Question: My assembler is YASM and I am coding on 64-bit Linux.
I assemble using 'yasm -f elf -m amd64 -g dwarf2 filename.asm' and link using ld
I'm trying to implement selection sort. 'rdi' and 'rsi' are pointing to various parts of a 'strbuf2 resb 10' array. What could possibly be the reason for this segmentation fault? Lines 105 and 106 do the exact same type of operation, so why does it crash on line 106 but not line 105?
I've included the relevant portion of the code, and the gdbtui screenshot when it crashes.
UPDATE: Counters fixed
'''
; ====== Sorting begins here ======
; Register uses:
; bpl holds the current minimum value
; r8 holds the memory address of the current minimum value
; rdi points to the boundary of the "outer loop"
; rsi points to the boundary of the "inner loop"
sorting:
mov rdi, strbuf2 ; outer loop pointer
mov rsi, strbuf2+1 ; inner loop pointer
mov rax, 1 ; inner loop counter
mov rbx, 0 ; outer loop counter
innerloop:
mov bpl, [rdi] ; assume beginning element of unsorted array is minimum
; store the value of first element of unsorted array
mov dl, [rdi]
; compare the current small value with the value in rsi
mov cl, [rsi]
cmp bpl, cl
jg new_small
inc rsi
inc rax
cmp rax, 9
jle innerloop
jg innerloop_done
new_small:
inc rax
mov bpl, cl; save the new small value
mov r8, rsi ; save its index
inc rsi
cmp rax, 9
jle innerloop
innerloop_done:
; When the inner loop is completed...
; First, do the swap
; to swap r8 (target memory address) with [rdi] (outer array boundary)
mov dl, 0 ; initialise
mov dl, [rdi]
mov [rdi], bpl
mov [r8], dl
inc rdi ; move the outer loop pointer forward
inc rsi ; move the inner loop pointer forward
inc rbx ; increment the outer loop counter (the unsorted array becomes smaller)
; set the inner loop counter to the appropriate position
mov rax, 1
add rax, rbx ; now rax (inner loop counter)
; will always be rbx+1 (outer loop counter + 1)
cmp rbx, 9
jle innerloop
; ====== Sorting ends here ======
'''
Segmentation fault gdb output
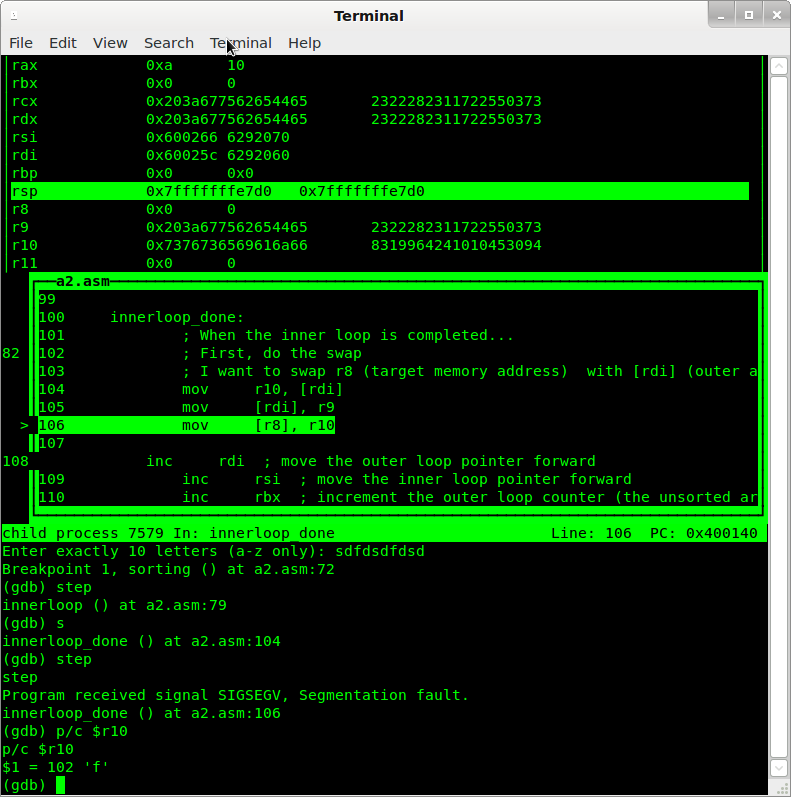
Answer: I think you're getting lost in the details of the implementation and forgetting what the code should do. I suggest that you first implement the code in C and then gradually change it to become ASM-like until the point when you can write it in ASM fully.
Note the progression from the small, clean and easy to understand implementation in C in 'sortC1()' to the somewhat messy but completely equivalent ASM-like implementation in 'sortAsm()'. Use your favorite file comparison tool to see what changes between the implementations.
The code:
'''
#include <stdio.h>
#include <string.h>
char strOriginal[11] = "<PHONE>";
char str[11];
void sortC1(void)
{
int outIdx, inIdx, minIdx;
char min, tmp;
for (outIdx = 0; outIdx < 10; outIdx++)
{
minIdx = outIdx;
min = str[minIdx];
for (inIdx = outIdx; inIdx < 10; inIdx++)
{
if (min > str[inIdx])
{
minIdx = inIdx;
min = str[minIdx];
}
}
tmp = str[outIdx];
str[outIdx] = min;
str[minIdx] = tmp;
}
}
void sortC2(void)
{
char *outPtr, *inPtr, *minPtr;
int outCnt, inCnt;
char min, tmp;
for (outPtr = str, outCnt = 0;
outCnt < 10;
outPtr++, outCnt++)
{
minPtr = outPtr;
min = *minPtr;
for (inPtr = outPtr, inCnt = 10 - outCnt;
inCnt > 0;
inPtr++, inCnt--)
{
if (min > *inPtr)
{
minPtr = inPtr;
min = *minPtr;
}
}
tmp = *outPtr;
*outPtr = min;
*minPtr = tmp;
}
}
void sortC3(void)
{
char *outPtr, *inPtr, *minPtr;
int outCnt, inCnt;
char min, tmp;
outPtr = str;
outCnt = 0;
while (outCnt < 10)
{
minPtr = outPtr;
min = *minPtr;
inPtr = outPtr;
inCnt = 10 - outCnt;
while (inCnt > 0)
{
if (min > *inPtr)
{
minPtr = inPtr;
min = *minPtr;
}
inPtr++;
inCnt--;
}
tmp = *outPtr;
*outPtr = min;
*minPtr = tmp;
outPtr++;
outCnt++;
}
}
void sortC4(void)
{
char *outPtr, *inPtr, *minPtr;
int outCnt, inCnt;
char min, tmp;
outPtr = str;
outCnt = 0;
outerloop:
minPtr = outPtr;
min = *minPtr;
inPtr = outPtr;
inCnt = 10 - outCnt;
innerloop:
if (min > *inPtr)
{
minPtr = inPtr;
min = *minPtr;
}
inPtr++;
inCnt--;
if (inCnt > 0)
goto innerloop;
tmp = *outPtr;
*outPtr = min;
*minPtr = tmp;
outPtr++;
outCnt++;
if (outCnt < 10)
goto outerloop;
}
void sortAsm(void)
{
char* rdi; // points to the boundary of the "outer loop"
char* rsi; // points to the boundary of the "inner loop"
char* r8; // holds the current minimum value
char r9b; // holds the current minimum value
char r10b; // temporary storage for character exchange
long long rbx; // outer loop counter
long long rax; // inner loop counter
rdi = str; // initialize outer loop pointer
rbx = 0; // initialize outer loop counter
outerloop:
r8 = rdi; // assume current element of partially sorted array is minimum,
r9b = *r8; // save its index and value
rsi = rdi; // initialize inner loop pointer
rax = 10; // initialize inner loop counter
rax -= rbx;
innerloop:
// compare the current small value with the value in [rsi]
if (r9b > *rsi)
{
r8 = rsi; // save the new small value's index
r9b = *r8; // save the new small value
}
rsi++; // move the inner loop pointer forward
rax--; // decrement the inner loop counter
if (rax > 0)
goto innerloop;
// When the inner loop is completed...
// First, do the swap
// to swap [r8] (target memory address) with [rdi] (outer array boundary)
r10b = *rdi;
*rdi = r9b;
*r8 = r10b;
rdi++; // move the outer loop pointer forward
rbx++; // increment the outer loop counter
if (rbx < 10)
goto outerloop;
}
int main(void)
{
strcpy(str, strOriginal);
printf("before sorting: %s
", str);
sortC1();
printf("after sorting : %s
", str);
strcpy(str, strOriginal);
printf("before sorting: %s
", str);
sortC2();
printf("after sorting : %s
", str);
strcpy(str, strOriginal);
printf("before sorting: %s
", str);
sortC3();
printf("after sorting : %s
", str);
strcpy(str, strOriginal);
printf("before sorting: %s
", str);
sortC4();
printf("after sorting : %s
", str);
strcpy(str, strOriginal);
printf("before sorting: %s
", str);
sortAsm();
printf("after sorting : %s
", str);
return 0;
}
'''
The output:
'''
before sorting: <PHONE>
after sorting : <PHONE>
before sorting: <PHONE>
after sorting : <PHONE>
before sorting: <PHONE>
after sorting : <PHONE>
before sorting: <PHONE>
after sorting : <PHONE>
before sorting: <PHONE>
after sorting : <PHONE>
'''